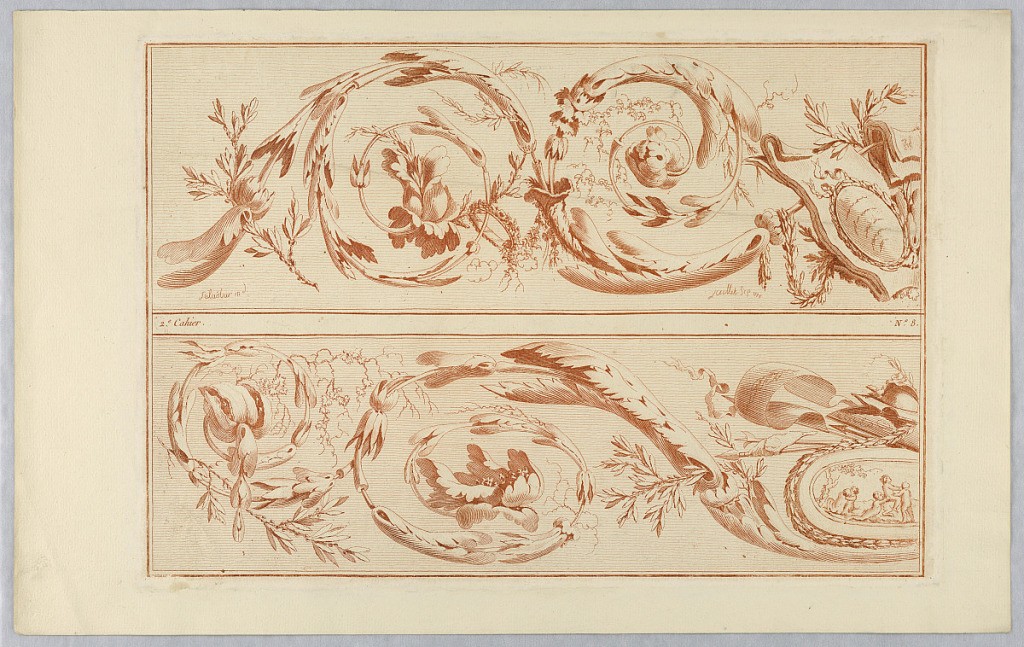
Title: Plate 8 from Cahier d ornements et frises dessinés (Book of Ornaments and Friezes)
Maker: Henri Sallembier, French, ca. 1753 - 1820
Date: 1777
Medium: Engraving on paper
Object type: Print
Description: Page divided horizontally into two friezes, each with an arabesques. At lower right, a partial trophy and oval tablet with putti.